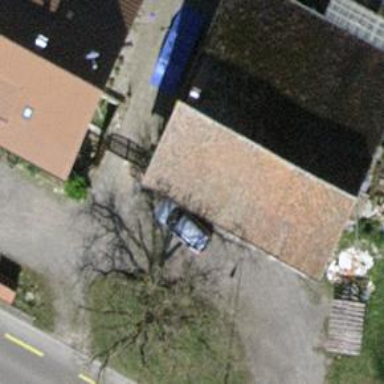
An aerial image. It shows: Barn with gabled roof.